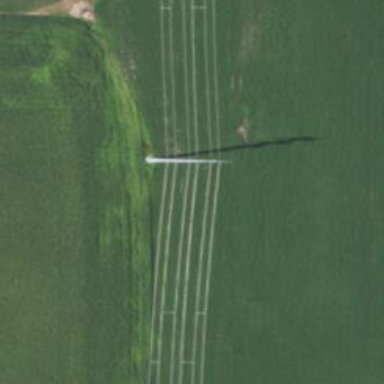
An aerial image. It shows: Power tower.